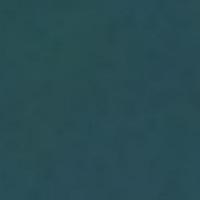
EUNIS habitat code: 14
Species observed at this site:
Cygnus olor